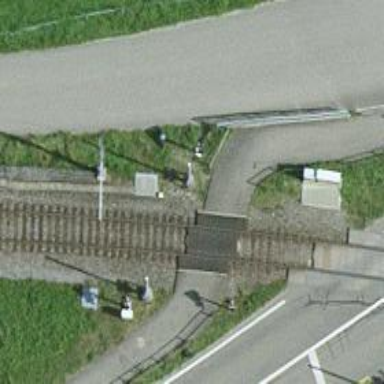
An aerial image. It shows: Single-track electrified railway with contact line.